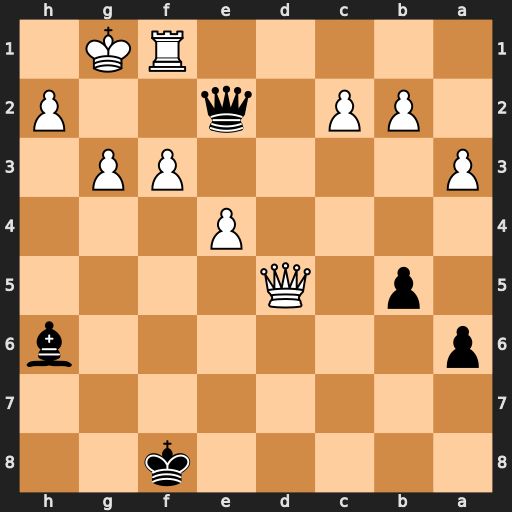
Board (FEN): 5k2/8/p6b/1p1Q4/4P3/P4PP1/1PP1q2P/5RK1
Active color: b
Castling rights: -
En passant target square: -
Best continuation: Be3+ Rf2 Qxf2+ Kh1 Qxf3#